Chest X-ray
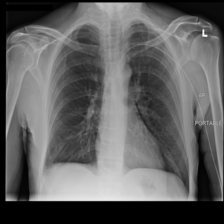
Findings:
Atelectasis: negative
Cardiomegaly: negative
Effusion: negative
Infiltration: negative
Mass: negative
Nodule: negative
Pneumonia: negative
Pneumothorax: negative
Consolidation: negative
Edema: negative
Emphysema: negative
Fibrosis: negative
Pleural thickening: negative
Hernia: negative